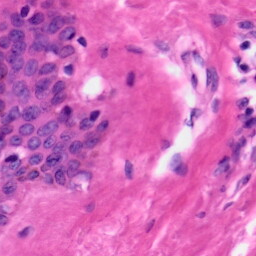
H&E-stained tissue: Skin